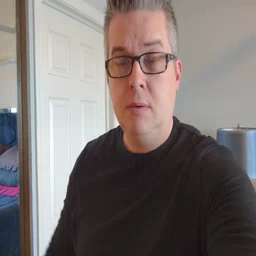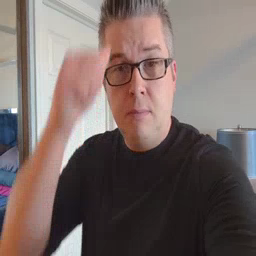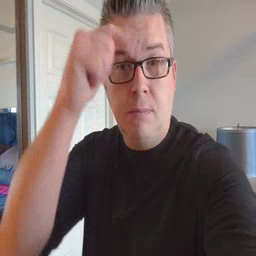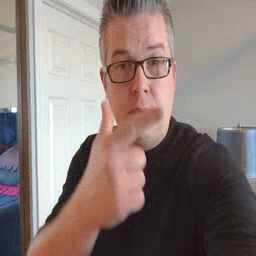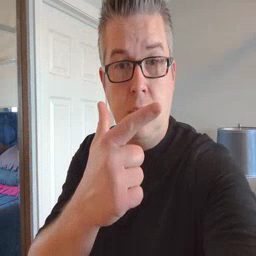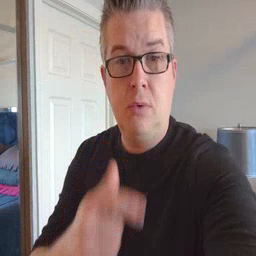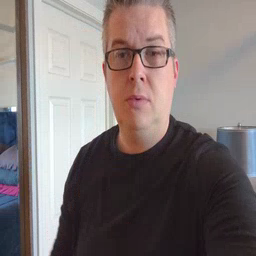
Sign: brother